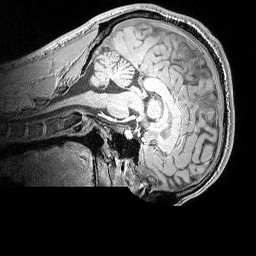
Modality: MP2RAGE
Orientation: sagittal
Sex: male
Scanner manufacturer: siemens
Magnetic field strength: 3 T
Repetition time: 5 s
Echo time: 0.00292 s